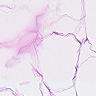
Metastatic tissue present: no